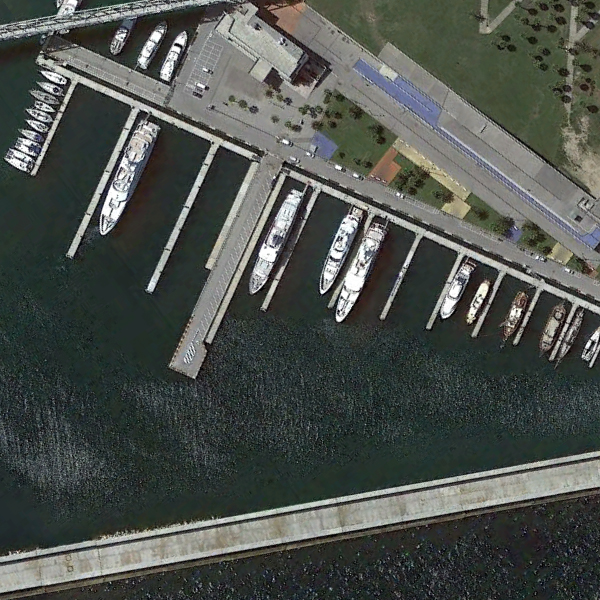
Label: Port